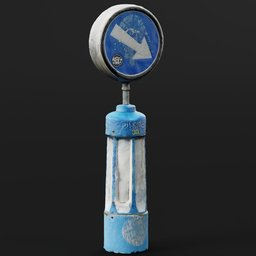
Label: architecture